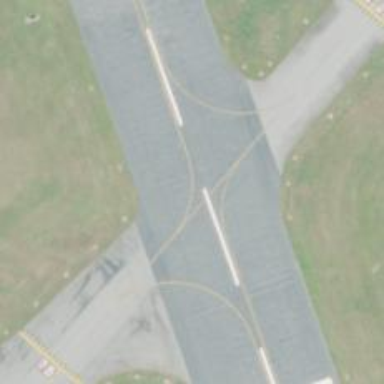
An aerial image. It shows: Image of taxiway at airport.